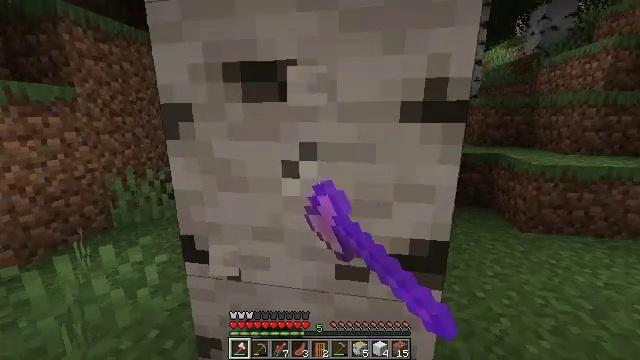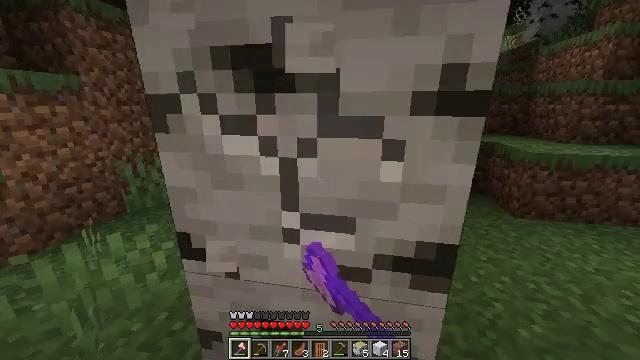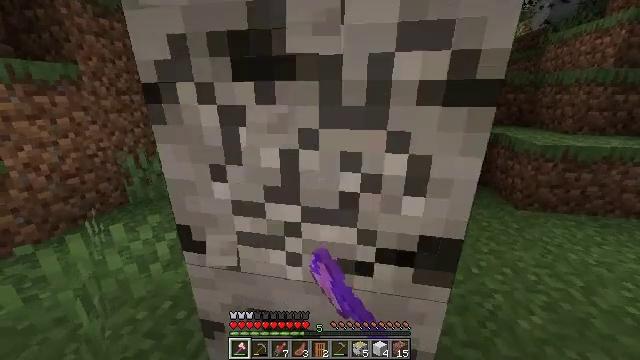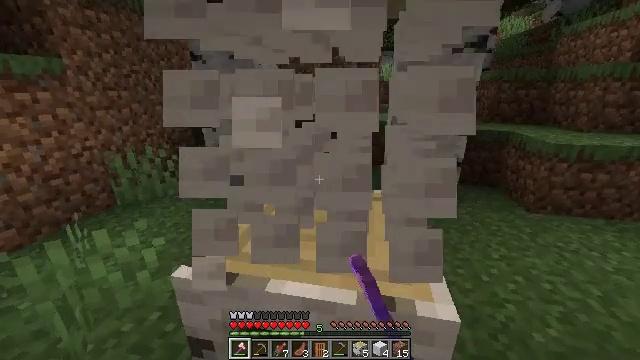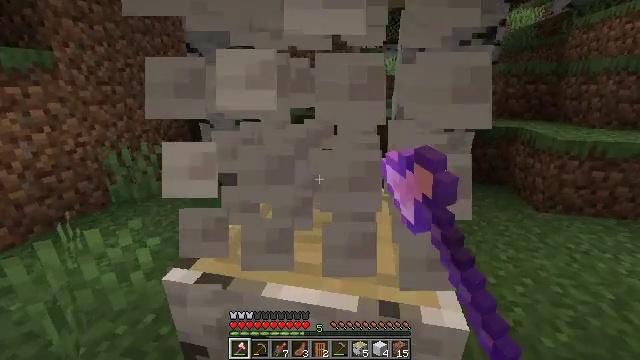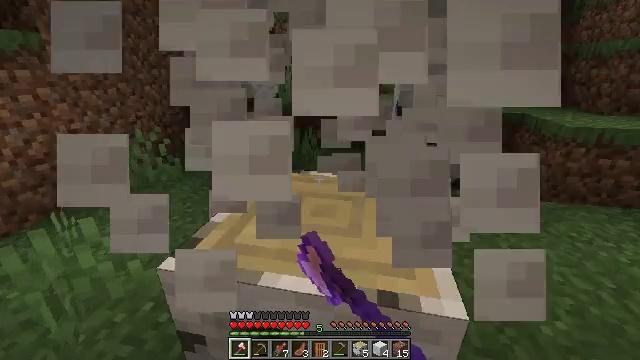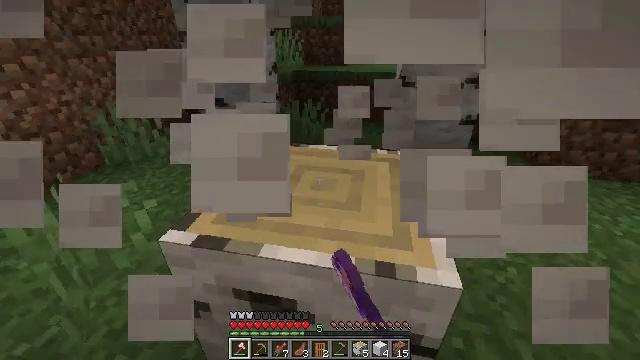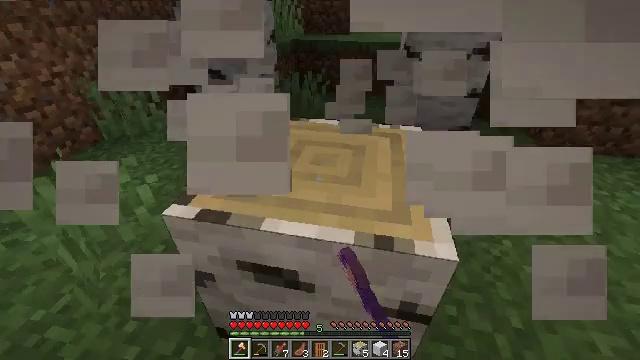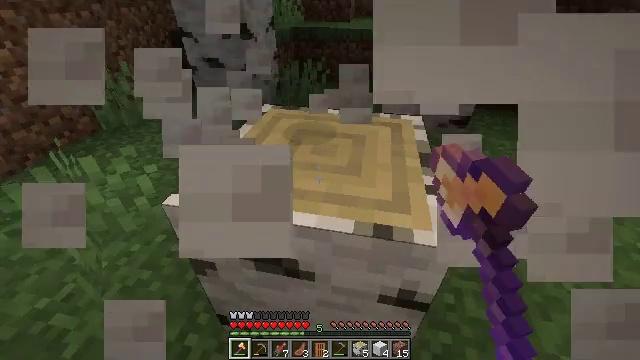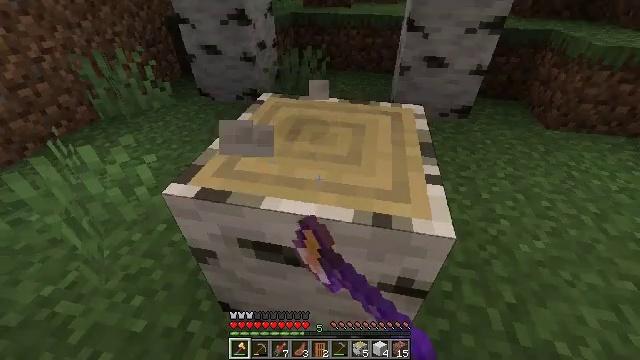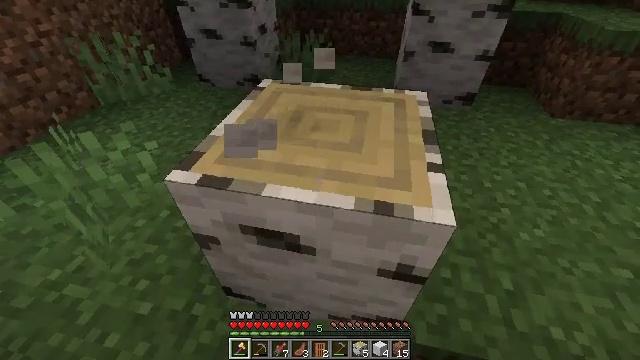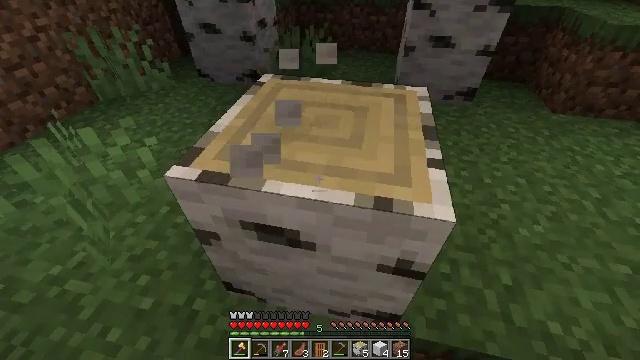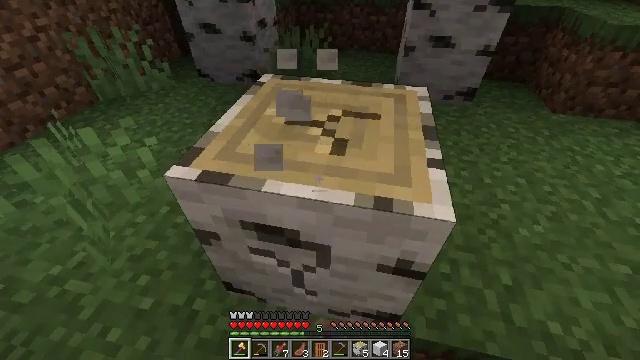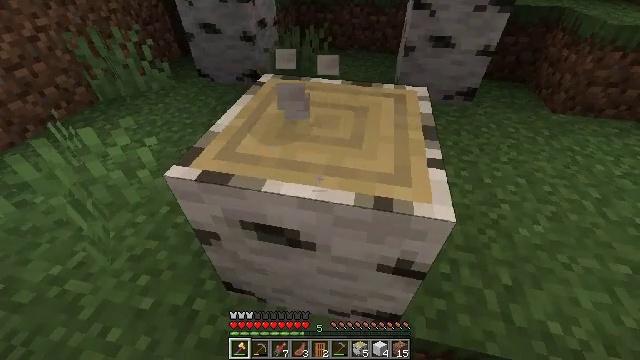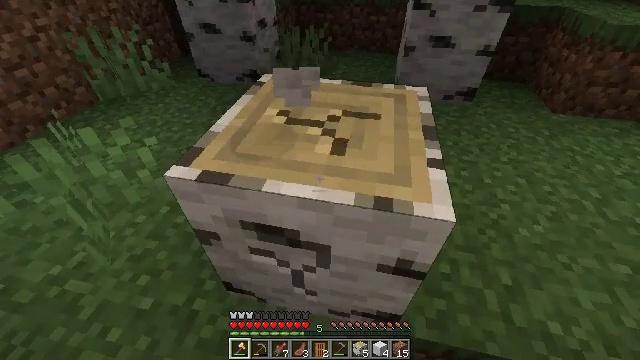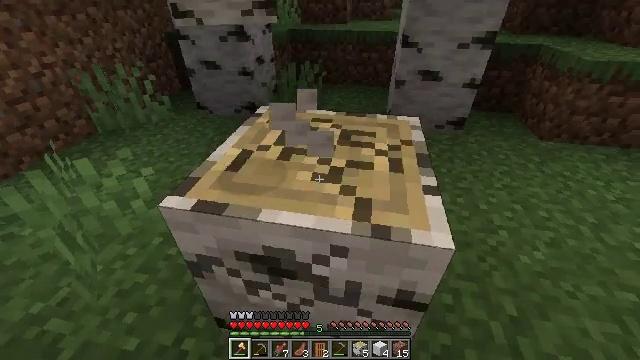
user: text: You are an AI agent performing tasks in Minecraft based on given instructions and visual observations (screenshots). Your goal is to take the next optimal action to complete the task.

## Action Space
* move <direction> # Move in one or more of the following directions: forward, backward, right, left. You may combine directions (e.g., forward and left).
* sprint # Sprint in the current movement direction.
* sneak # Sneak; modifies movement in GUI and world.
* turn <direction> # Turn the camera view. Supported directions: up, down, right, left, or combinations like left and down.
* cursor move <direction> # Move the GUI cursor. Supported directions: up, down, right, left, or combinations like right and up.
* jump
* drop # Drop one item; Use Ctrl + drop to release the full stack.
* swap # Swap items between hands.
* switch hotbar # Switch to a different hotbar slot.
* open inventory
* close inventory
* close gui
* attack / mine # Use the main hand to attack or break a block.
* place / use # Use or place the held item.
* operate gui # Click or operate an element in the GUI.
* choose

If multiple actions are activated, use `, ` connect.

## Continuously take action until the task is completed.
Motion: motion action
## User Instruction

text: Use your axe to get birch logs.
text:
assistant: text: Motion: turn down, attack / mine
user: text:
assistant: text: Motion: turn down, attack / mine
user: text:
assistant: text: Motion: attack / mine
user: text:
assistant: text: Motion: no_op
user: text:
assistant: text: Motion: turn down
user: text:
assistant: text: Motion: turn down, attack / mine
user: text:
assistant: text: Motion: turn down, attack / mine
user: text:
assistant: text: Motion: turn down, attack / mine
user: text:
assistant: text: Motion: turn down
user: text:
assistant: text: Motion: turn down, attack / mine
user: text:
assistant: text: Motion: attack / mine
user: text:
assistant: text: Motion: attack / mine
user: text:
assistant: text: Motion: no_op
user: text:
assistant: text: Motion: attack / mine
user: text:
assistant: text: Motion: turn right and up, attack / mine
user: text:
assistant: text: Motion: turn right and up, attack / mine
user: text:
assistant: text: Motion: turn right and up, attack / mine
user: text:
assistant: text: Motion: turn left and up, attack / mine
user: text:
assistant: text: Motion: move forward, turn left and up, attack / mine
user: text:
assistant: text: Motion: move forward, turn up, attack / mine
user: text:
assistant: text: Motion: move forward, attack / mine
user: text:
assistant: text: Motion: move forward, turn left and up, attack / mine
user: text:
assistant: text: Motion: turn up, attack / mine
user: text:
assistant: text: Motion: turn up, attack / mine
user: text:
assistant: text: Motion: attack / mine
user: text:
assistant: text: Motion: attack / mine